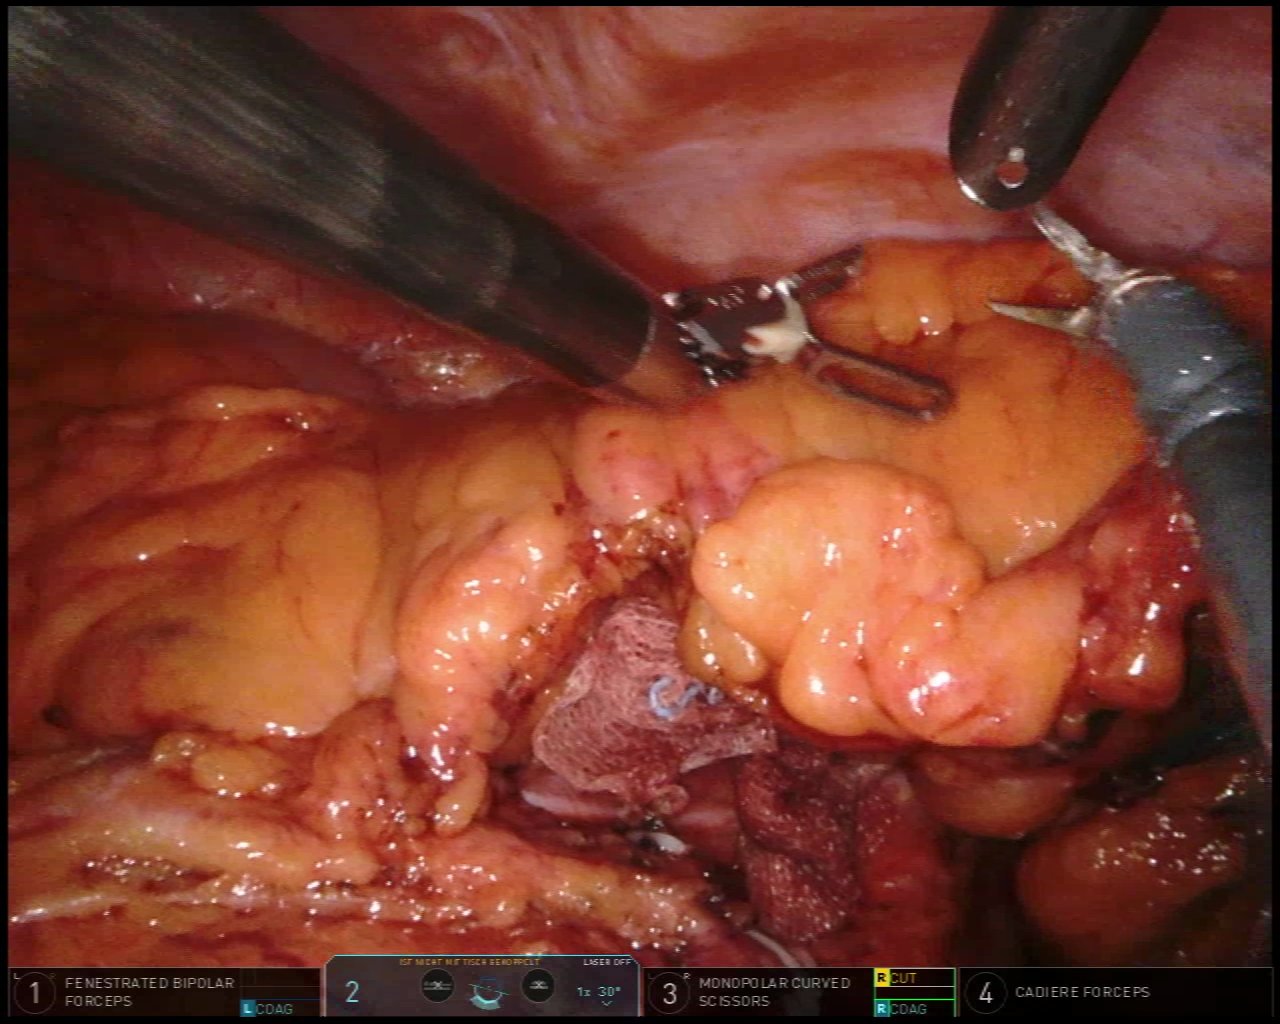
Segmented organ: ureter
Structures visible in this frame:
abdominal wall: yes
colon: yes
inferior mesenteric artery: no
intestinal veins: no
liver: no
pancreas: no
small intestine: no
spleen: no
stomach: no
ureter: yes
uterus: no
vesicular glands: no